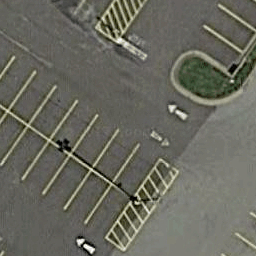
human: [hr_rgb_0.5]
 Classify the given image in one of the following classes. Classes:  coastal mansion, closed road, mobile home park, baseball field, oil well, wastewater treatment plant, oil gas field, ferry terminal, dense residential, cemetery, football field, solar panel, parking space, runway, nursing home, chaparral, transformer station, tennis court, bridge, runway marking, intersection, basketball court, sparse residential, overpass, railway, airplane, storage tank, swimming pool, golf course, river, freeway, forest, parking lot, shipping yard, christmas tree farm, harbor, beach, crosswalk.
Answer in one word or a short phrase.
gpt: parking space